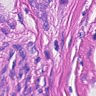
Metastatic tissue present: yes